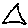
Label: triangle